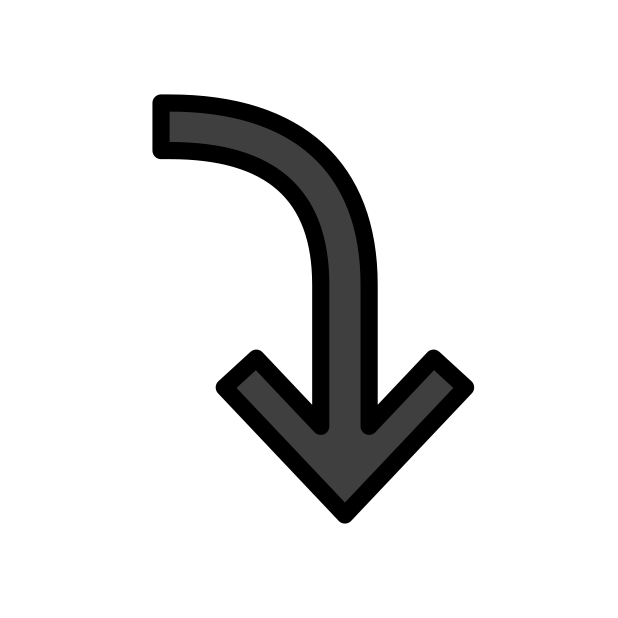
right arrow curving down